Question: Well, having a head scratching moment.
I'm trying to additional to my after I request it from an external site (just for testing, I plan on adding random values)
I'll just cut to the chase:
'test.json'
'''
[["month",[-150,100,0.7]]]
'''
'JSON'
'''
[["month",[-150,100,0.7,24,24,0.5]]]
'''
### Request:
'''
xhr = new XMLHttpRequest();
xhr.open('GET', '/test.json', true);
xhr.onreadystatechange = function(e) {
if (xhr.readyState === 4) {
if (xhr.status === 200) {
var data = JSON.parse(xhr.responseText);
// Trying to add this as an additional array
data[0].push([24,24,0.5]);
window.data = data;
for (i=0;i<data.length;i++) {
globe.addData(data[i][1], {format: 'magnitude', name: data[i][0], animated: true});
}
globe.createPoints();
settime(globe,0)();
globe.animate();
document.body.style.backgroundImage = 'none'; // remove loading
}
}
};
xhr.send(null);
'''
Here's a screenshot of the hierarchy that I see with 'dev tools':

It's adding the data deeper into the model... I'm just a bit lost how to structure this.
(Making a project with the WebGL - Globe Google Project, FYI)
Any easier way if I have a data-set than just doing...?
'''
data[0][1].push(24);
data[0][1].push(24);
data[0][1].push(0.5);
'''
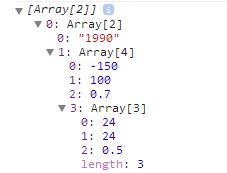
Answer: Use <URL>:
'''
var yourArray = [24,24,0.5];
data[0][1] = data[0][1].concat(yourArray);
'''
Or use 'apply' with 'push':
'''
data[0][1].push.apply(data[0][1], yourArray);
'''